Interaction volume radius: 10 \u00c5
Interaction volume height: 40 \u00c5
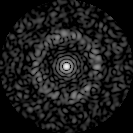
Disorder parameter: 0.8459